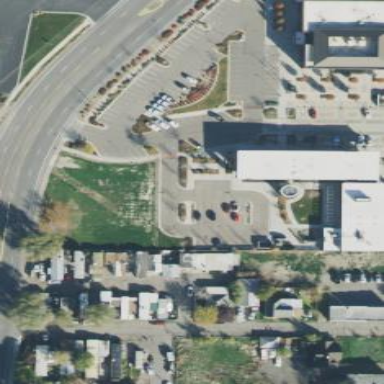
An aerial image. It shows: Community centre building.